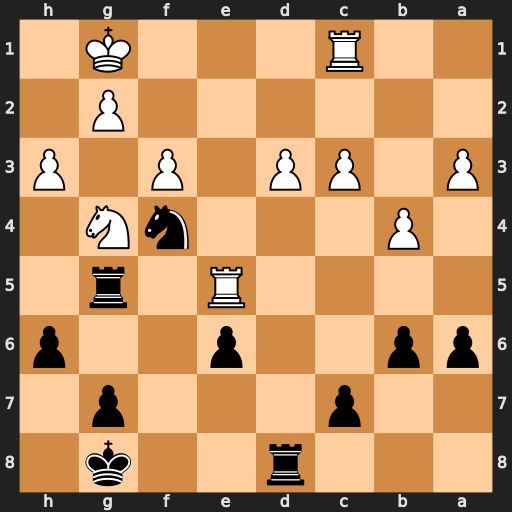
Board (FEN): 3r2k1/2p3p1/pp2p2p/4R1r1/1P3nN1/P1PP1P1P/6P1/2R3K1
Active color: b
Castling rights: -
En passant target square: -
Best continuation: Rxe5 Nxe5 Ne2+ Kf2 Nxc1